Question: Below is the code being used to generate the code to be executed inside the 'mysql_query' function
'''
for($i=1;$i<=$totalcols;$i++) {
$val_array[] = "'".\$data->val(\$i,$i)."'";
}
'''
the array above is then converted into string without slashes using 'implode' and 'stripslashes' function.
'''
$val = stripslashes(implode(",",$val_array));
'''
And all of it produces a string as follows
'''
'".$data->val($i,1)."','".$data->val($i,2)."','".$data->val($i,3)."'
'''
This is the string that I am using inside the 'VALUES()' . Instead of executing the code and then inserting the values in database, the string is being inserted into the database as it is.The mysql_query function is being used as follows.
'''
mysql_query("INSERT INTO import_excel ($val_string) VALUES($val)") or die(mysql_error());
'''
Here is screenshot if data inserted into DB

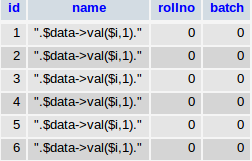
Answer: What you want to do is usually done this way:
'''
$val_array[] = "'{$data->val($i)}'";
'''
i.e. the variable value is inserted into the string when building it, not when executing it.
This is because clean PHP code doesn't usually use the "eval" function, although there are ways to abuse PHP to do it.
Also, you usually need to apply the function to escape quotes in the value, to be safe from SQL injection:
'''
$val_array[] = "'".mysql_real_escape_string($data->val($i))."'";
'''